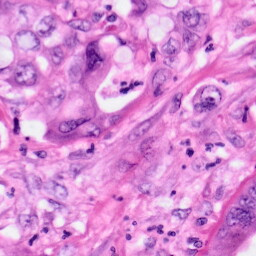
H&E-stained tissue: Pancreatic